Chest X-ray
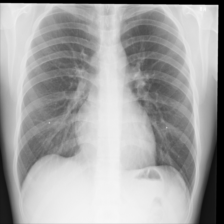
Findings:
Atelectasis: negative
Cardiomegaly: negative
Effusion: negative
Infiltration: negative
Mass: negative
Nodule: negative
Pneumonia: negative
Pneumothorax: negative
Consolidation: negative
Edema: negative
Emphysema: negative
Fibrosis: negative
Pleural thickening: negative
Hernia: negative